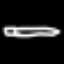
Label: pencil